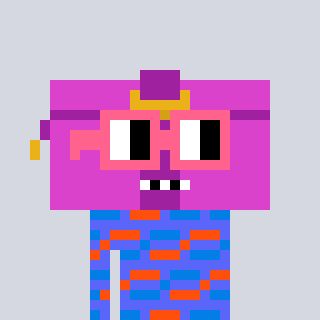
a pixel art character with square pink glasses, a clutch-shaped head and a purple-colored body on a cool background